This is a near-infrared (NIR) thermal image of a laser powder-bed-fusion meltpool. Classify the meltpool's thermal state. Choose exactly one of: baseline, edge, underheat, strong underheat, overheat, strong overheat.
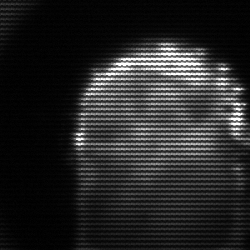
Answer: baseline